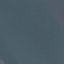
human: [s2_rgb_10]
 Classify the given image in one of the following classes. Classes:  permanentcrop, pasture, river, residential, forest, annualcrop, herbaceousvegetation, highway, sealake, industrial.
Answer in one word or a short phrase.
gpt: SeaLake